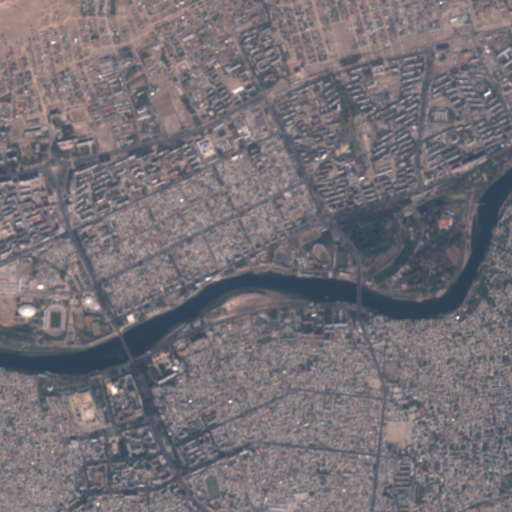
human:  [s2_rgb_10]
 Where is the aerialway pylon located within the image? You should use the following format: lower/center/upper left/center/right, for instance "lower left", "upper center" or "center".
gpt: The aerialway pylon is located in the lower left of the image.
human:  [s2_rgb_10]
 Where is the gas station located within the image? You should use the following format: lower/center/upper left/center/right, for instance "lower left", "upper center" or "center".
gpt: The gas station is located in the upper right of the image.
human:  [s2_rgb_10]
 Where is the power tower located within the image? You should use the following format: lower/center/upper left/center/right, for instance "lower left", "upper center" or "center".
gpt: The power tower is located in the upper left of the image.
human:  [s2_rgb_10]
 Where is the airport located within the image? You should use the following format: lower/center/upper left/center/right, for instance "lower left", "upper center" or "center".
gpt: There is no airport in the image.